Question: I'm doing a simple exercise with two models. Sport and Teams, defined as
(Note: The reason I'm using scaffold is rapidly prototyping so I can learn/experiment with the parts I'm not familiar with yet)
Problem is that my "sport" (i.e. the foreign key reference) is showing like the following

So it's got that weird '#<blahl blah>' notation to it...
'''
<%= form_for(@team) do |f| %>
<% if @team.errors.any? %>
<div id="error_explanation">
<h2><%= pluralize(@team.errors.count, "error") %> prohibited this team from being saved:</h2>
<ul>
<% @team.errors.full_messages.each do |msg| %>
<li><%= msg %></li>
<% end %>
</ul>
</div>
<% end %>
<div class="field">
<%= f.label :name %><br />
<%= f.text_field :name %>
</div>
<div class="field">
<%= f.label :fans %><br />
<%= f.number_field :fans %>
</div>
<div class="field">
<%= f.label :sport %><br />
<%= f.text_field :sport %>
</div>
<div class="actions">
<%= f.submit %>
</div>
<% end %>
'''
I've tried changing the one line to '@team.sport.name' but it results in an error 'undefined method 'Ice Hockey' for #<Team:0x3e7e040>'... Any ideas how to properly display name from here??
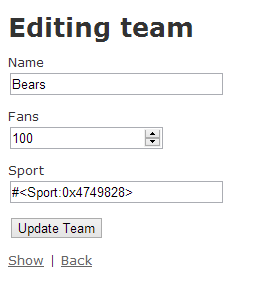
Answer: You are using a 'text_field' for referencing an existing object, a 'select' with Sports as options would be more appropriate here.
This is where it has to be changed:
'''
<div class="field">
<%= f.label :sport %><br />
<%= f.text_field :sport %>
</div>
'''
To:
'''
<div class="field">
<%= f.label :sport %><br />
<%= f.select :sport_id, options_for_select(Sport.all.map{|s|[s.name, s.id]}) %>
</div>
'''
The 'f.select' will generate a select box in HTML, the options will me all the sports in your DB.
:
- <URL>
would be to set a variable '@sports' in your controller and call it then in your views:
'''
# in controller
def edit
@sports = Sport.scoped
#...
# in edit view
<div class="field">
<%= f.label :sport %><br />
<%= f.select :sport_id, options_for_select(@sports.map{ |s| [s.name, s.id] }) %>
</div>
'''
---
If you want to "pre-select" an option for the select, you have to pass it as the second argument of the 'options_for_select' helper:
'''
options_for_select(@sports.map{ |s| [s.name, s.id] }, params[:sport_id])
# this will select by default the option that matches the value of params[:sport_id]
'''